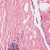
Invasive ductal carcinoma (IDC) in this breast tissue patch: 0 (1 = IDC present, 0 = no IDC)